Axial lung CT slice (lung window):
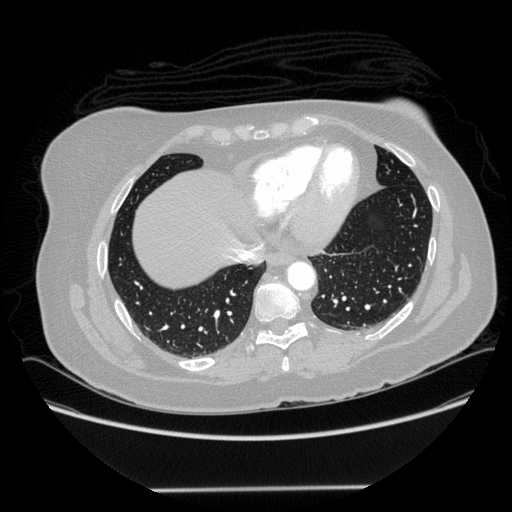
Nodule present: no